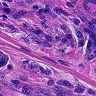
Metastatic tissue present: yes